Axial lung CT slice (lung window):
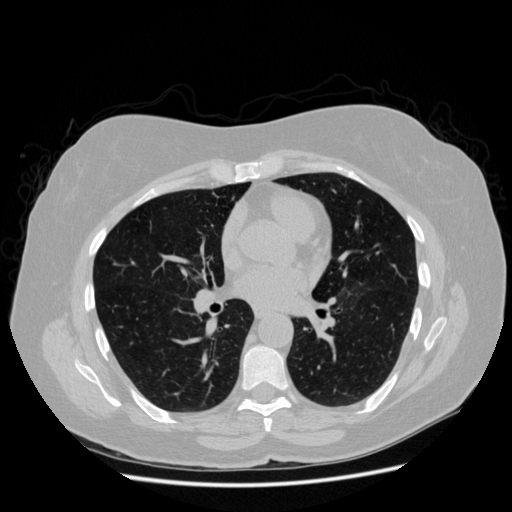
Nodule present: no